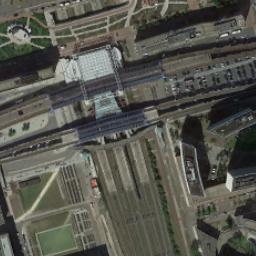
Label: railway_station